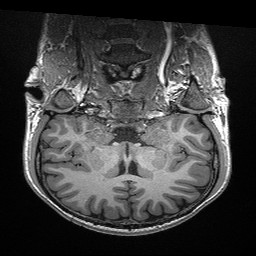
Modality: T1w
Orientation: sagittal
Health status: healthy
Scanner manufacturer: siemens
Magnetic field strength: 3 T
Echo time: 0.00298 s